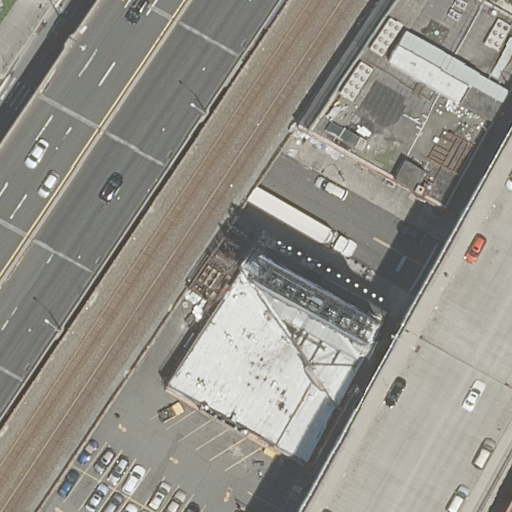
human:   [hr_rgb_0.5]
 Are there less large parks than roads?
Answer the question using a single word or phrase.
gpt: yes

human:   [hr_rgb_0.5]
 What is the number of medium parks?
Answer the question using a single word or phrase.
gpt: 0

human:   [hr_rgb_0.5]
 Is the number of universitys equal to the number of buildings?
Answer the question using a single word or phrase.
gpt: no

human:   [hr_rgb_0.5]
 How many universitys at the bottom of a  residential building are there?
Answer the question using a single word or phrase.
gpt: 0

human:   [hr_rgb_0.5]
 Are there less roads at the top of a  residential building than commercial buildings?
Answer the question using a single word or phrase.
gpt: no

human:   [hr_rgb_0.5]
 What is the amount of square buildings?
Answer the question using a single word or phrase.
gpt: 0

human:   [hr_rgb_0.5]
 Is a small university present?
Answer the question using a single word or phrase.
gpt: no

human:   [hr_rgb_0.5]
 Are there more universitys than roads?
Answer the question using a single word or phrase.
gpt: no

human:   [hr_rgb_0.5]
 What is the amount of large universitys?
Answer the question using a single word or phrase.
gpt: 1

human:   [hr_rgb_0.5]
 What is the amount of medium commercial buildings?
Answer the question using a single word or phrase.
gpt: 0

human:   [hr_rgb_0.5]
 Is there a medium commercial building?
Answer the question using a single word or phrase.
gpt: no

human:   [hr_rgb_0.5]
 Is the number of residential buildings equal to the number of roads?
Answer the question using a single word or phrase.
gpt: no

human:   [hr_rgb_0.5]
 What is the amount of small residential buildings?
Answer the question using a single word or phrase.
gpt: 1

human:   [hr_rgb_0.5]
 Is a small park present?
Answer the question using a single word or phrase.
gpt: no

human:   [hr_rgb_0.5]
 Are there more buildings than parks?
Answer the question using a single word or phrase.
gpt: yes

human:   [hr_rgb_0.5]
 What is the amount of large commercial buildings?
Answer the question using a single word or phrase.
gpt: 0

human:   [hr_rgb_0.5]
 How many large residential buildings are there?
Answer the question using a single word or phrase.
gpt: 3

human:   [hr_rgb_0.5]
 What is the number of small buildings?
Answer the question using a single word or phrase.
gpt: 1

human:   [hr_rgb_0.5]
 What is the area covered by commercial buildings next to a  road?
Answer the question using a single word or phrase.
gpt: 0m2

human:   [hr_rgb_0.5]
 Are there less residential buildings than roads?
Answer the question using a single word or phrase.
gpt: yes

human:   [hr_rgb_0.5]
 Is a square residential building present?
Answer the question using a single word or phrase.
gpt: no

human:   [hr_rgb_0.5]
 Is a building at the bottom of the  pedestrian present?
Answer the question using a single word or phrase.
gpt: yes

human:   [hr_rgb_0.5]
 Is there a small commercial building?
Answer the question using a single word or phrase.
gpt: no

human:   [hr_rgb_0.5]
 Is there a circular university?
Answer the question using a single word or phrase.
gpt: no

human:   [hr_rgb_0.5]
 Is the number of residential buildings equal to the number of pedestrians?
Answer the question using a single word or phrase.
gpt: no

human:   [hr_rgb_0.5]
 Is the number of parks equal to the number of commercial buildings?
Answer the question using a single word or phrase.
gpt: no

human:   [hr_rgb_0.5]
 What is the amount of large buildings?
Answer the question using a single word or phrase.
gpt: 3

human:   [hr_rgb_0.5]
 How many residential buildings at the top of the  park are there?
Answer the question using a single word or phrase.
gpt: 3

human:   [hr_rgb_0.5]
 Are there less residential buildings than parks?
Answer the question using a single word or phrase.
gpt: no

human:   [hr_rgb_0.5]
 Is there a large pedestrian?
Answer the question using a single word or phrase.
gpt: yes

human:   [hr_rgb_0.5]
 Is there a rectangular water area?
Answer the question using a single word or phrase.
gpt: no

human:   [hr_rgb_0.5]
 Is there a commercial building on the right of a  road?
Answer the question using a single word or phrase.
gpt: no

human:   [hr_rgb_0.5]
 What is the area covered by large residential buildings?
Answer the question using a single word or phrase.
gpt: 1976m2

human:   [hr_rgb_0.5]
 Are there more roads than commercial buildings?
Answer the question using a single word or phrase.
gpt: yes

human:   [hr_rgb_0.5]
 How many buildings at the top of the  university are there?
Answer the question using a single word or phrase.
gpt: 0

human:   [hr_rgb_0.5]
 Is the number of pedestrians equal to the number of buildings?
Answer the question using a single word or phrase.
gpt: no